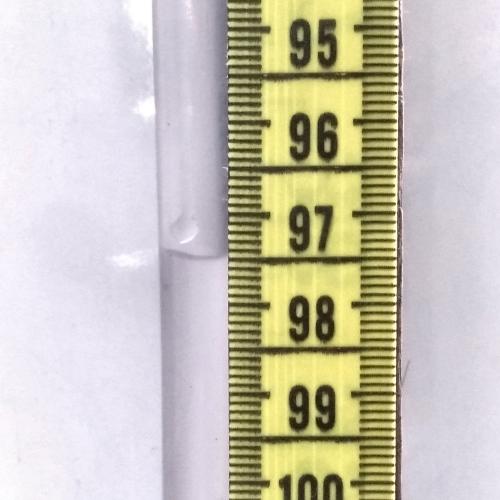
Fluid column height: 97.5 cm